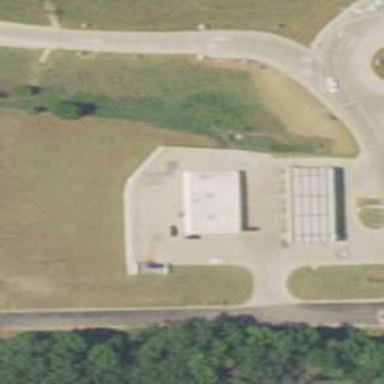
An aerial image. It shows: Convenience shop.